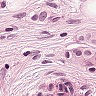
Metastatic tissue present: yes